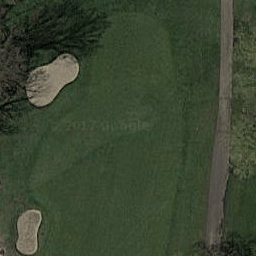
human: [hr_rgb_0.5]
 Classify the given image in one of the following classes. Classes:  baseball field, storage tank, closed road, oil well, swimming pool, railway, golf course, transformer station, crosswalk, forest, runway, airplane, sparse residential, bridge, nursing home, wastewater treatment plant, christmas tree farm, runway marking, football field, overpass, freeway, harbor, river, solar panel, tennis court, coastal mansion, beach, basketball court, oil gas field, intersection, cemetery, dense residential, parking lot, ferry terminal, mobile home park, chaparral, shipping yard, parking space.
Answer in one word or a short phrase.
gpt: golf course